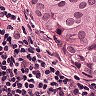
Metastatic tissue present: yes